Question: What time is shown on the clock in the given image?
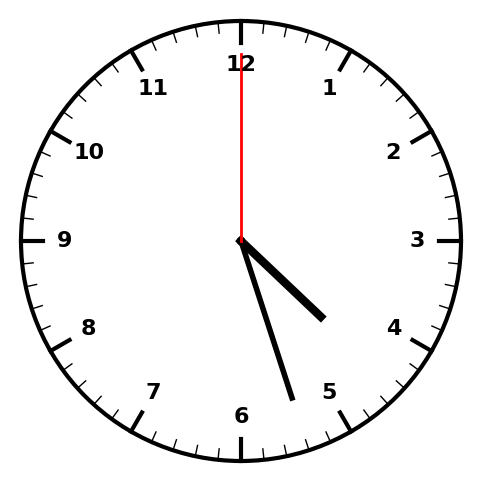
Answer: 04:27:00